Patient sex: F
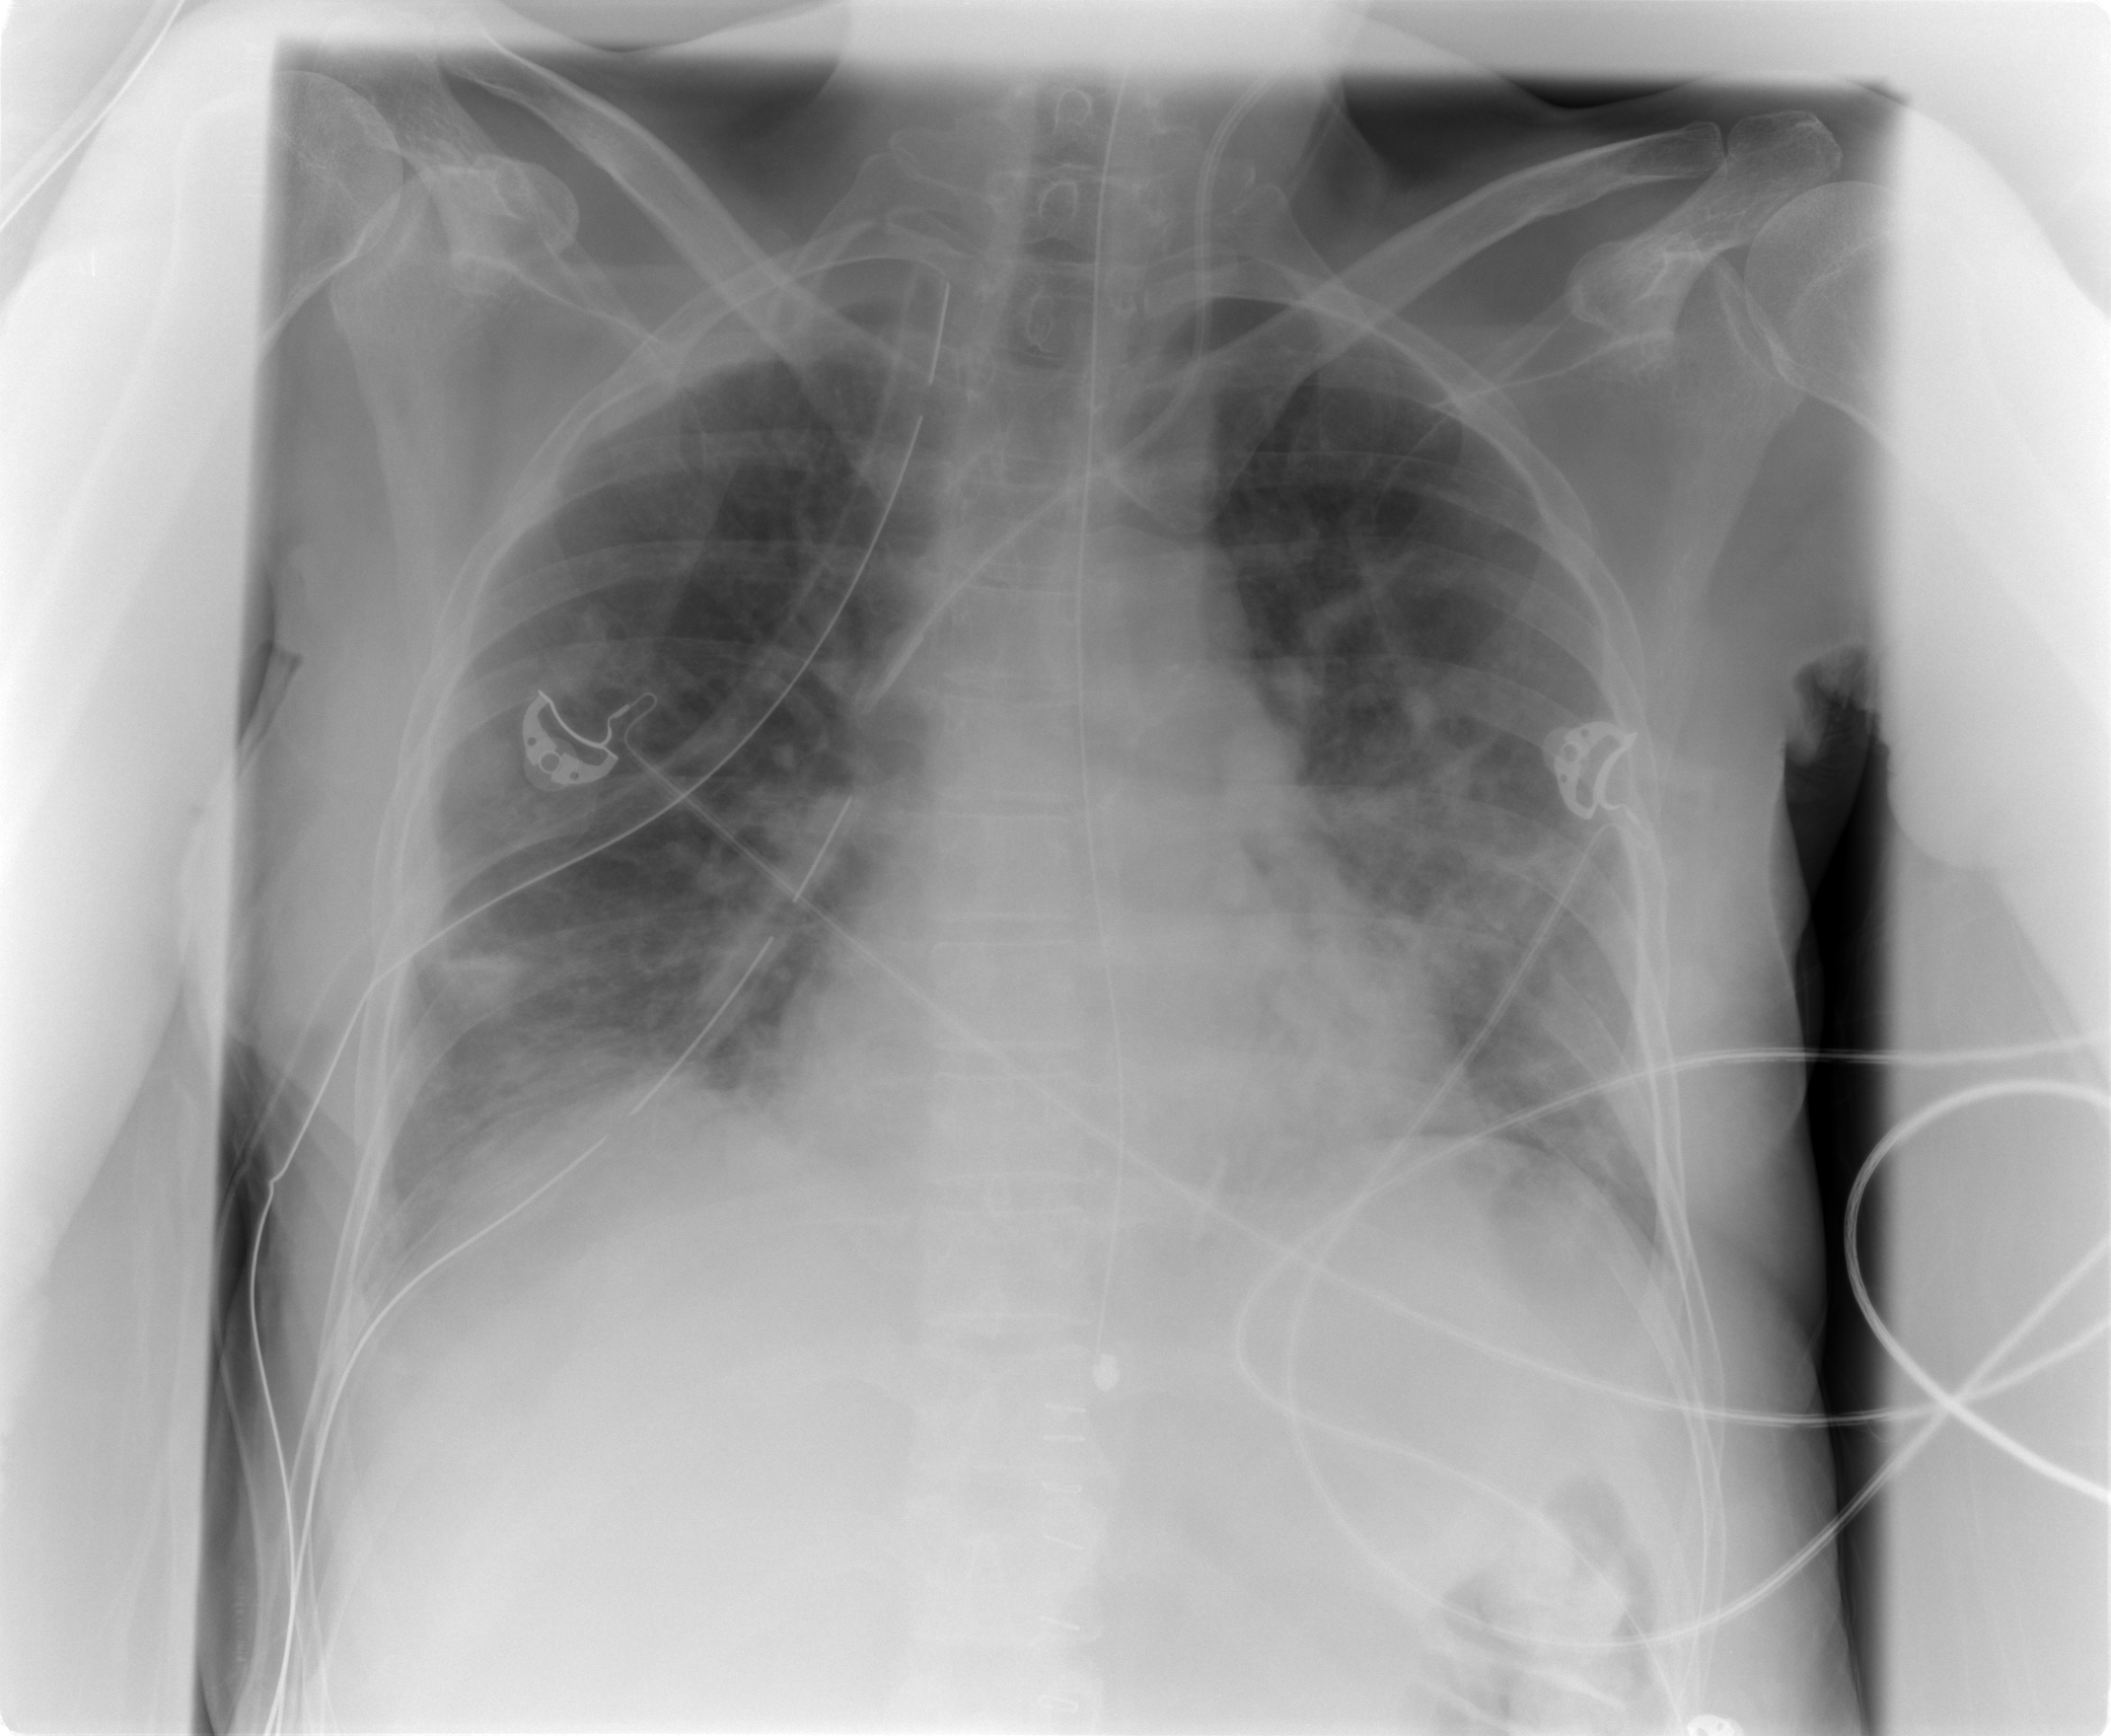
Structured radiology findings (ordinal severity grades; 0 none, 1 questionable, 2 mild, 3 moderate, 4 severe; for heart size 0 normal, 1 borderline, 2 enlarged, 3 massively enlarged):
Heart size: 0
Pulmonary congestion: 2
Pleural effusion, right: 2
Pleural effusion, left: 0
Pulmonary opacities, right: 2
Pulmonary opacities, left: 2
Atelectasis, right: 2
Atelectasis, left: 2